Field crop: tomato
Growth stage: 2
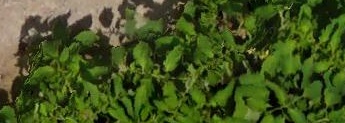
Species: tomato